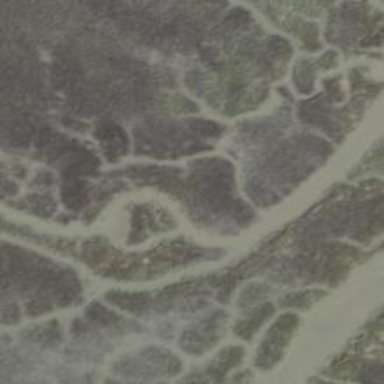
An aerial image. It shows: Saltmarsh wetland.